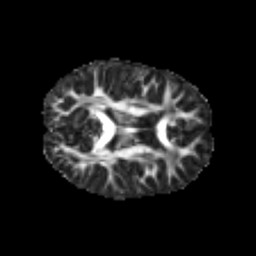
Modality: FA
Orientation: axial
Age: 6
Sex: male
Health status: healthy